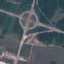
Land use / land cover class: Highway